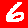
Digit: 6